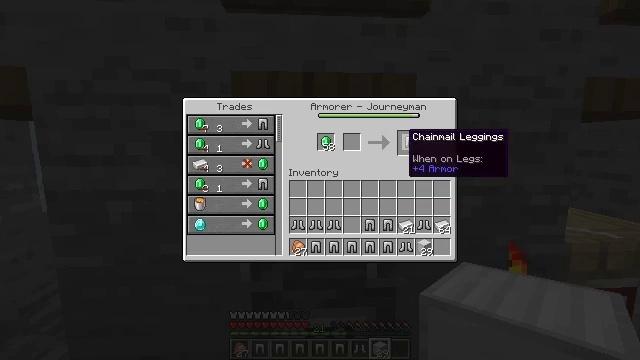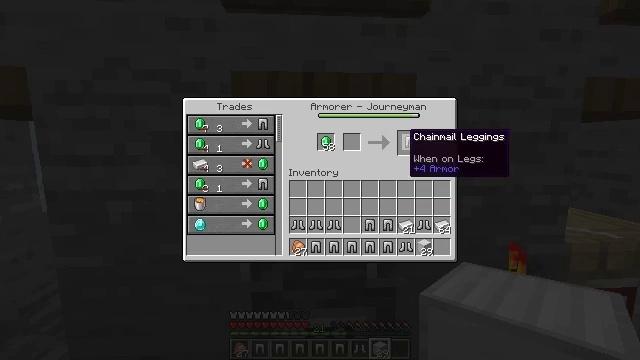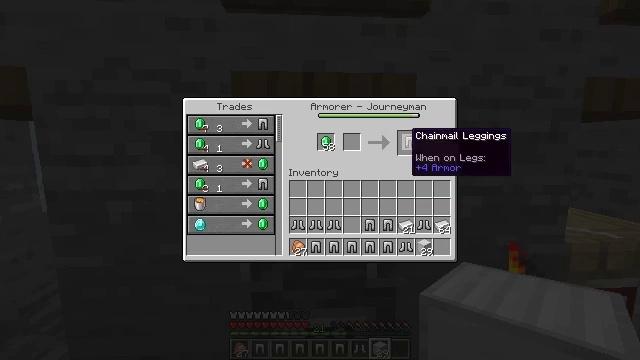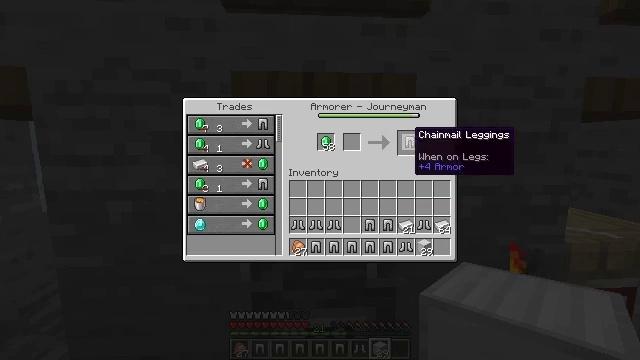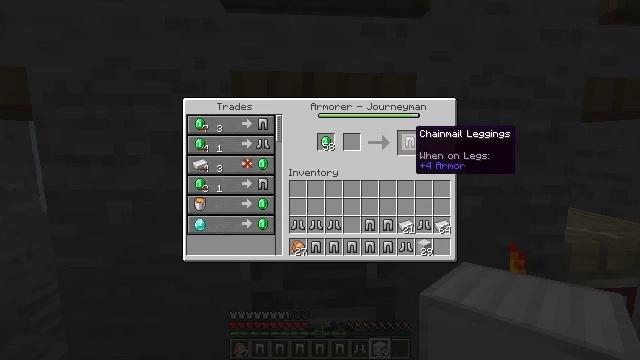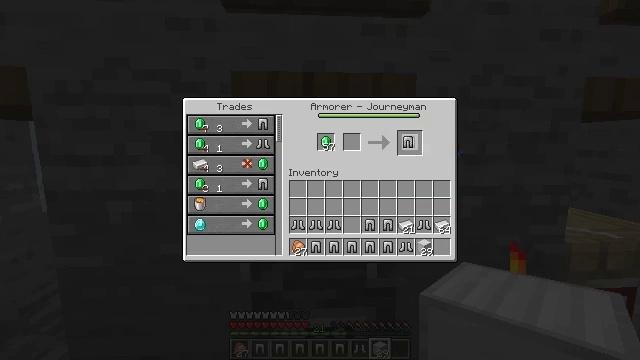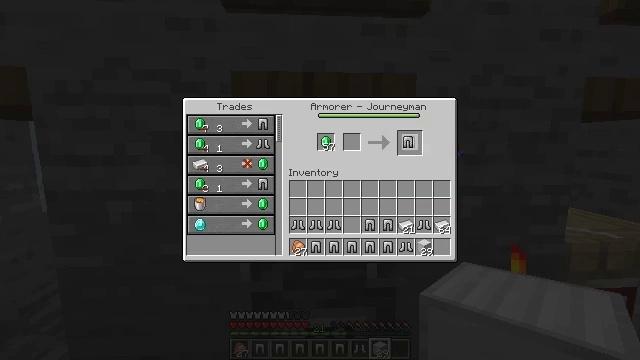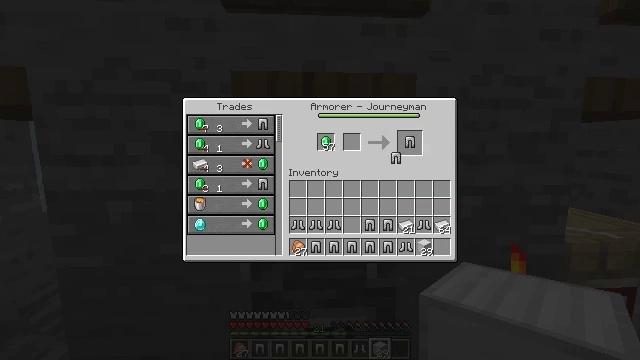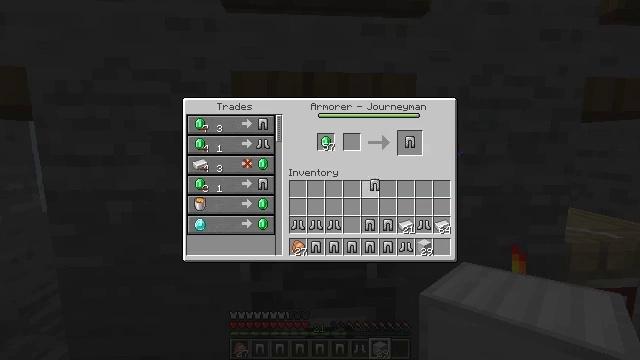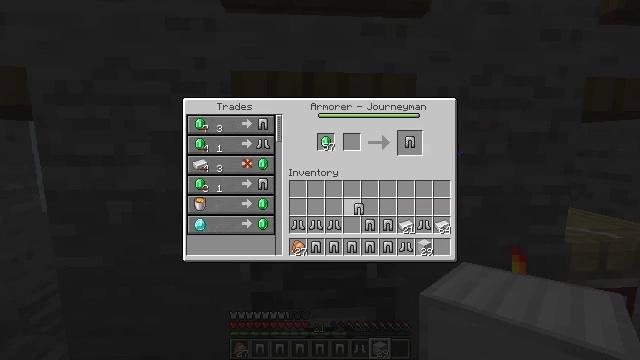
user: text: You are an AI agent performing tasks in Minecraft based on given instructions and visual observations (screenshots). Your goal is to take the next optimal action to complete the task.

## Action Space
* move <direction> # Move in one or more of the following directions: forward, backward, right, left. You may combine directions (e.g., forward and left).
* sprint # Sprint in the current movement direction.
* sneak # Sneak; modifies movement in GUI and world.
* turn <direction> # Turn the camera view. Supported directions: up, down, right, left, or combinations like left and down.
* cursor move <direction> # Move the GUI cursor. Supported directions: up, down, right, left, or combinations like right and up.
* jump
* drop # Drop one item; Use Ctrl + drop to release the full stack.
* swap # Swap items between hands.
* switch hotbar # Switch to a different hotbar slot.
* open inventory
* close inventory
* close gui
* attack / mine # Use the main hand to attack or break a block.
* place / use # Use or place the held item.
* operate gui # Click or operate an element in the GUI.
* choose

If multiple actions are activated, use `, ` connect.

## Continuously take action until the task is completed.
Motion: motion action
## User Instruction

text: Craft chainmail leggings.
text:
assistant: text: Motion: no_op
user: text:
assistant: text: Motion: no_op
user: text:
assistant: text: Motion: no_op
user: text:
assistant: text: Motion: no_op
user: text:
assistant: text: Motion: attack / mine
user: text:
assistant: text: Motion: attack / mine
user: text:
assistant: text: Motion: turn left and down, attack / mine
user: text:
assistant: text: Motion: turn left and down
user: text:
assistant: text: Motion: turn left and down
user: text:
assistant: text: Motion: no_op